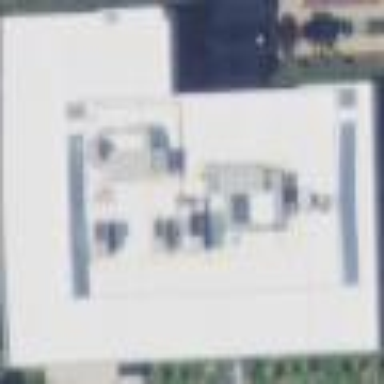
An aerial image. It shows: Commercial building.